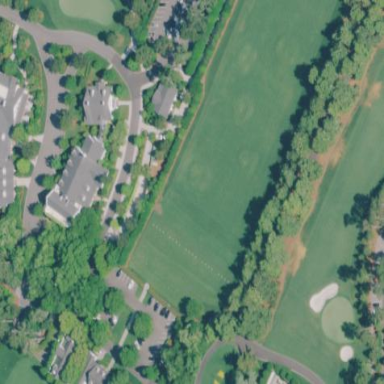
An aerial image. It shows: Grassy area designated as golf fairway.